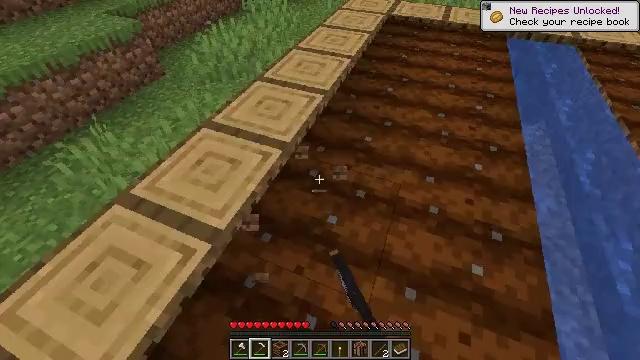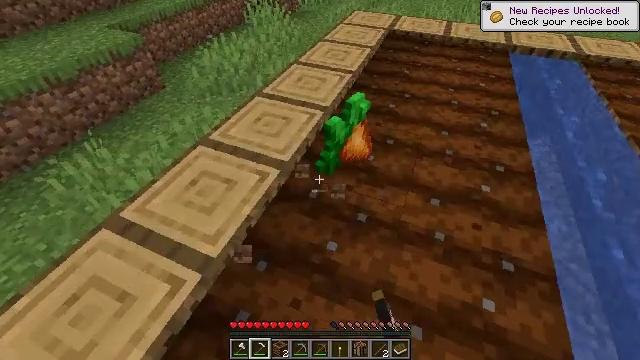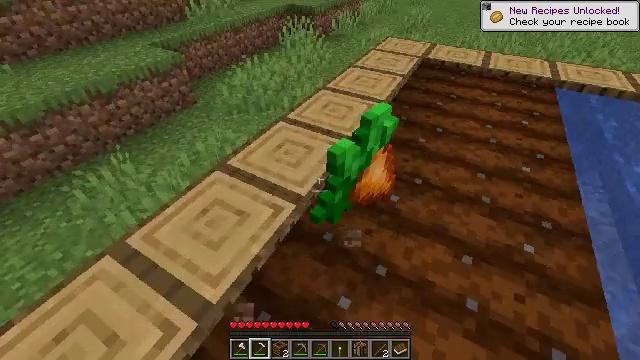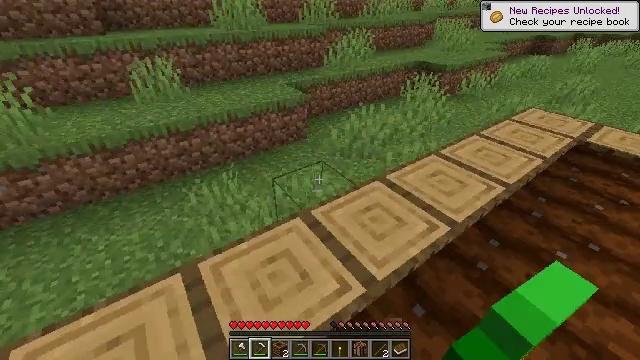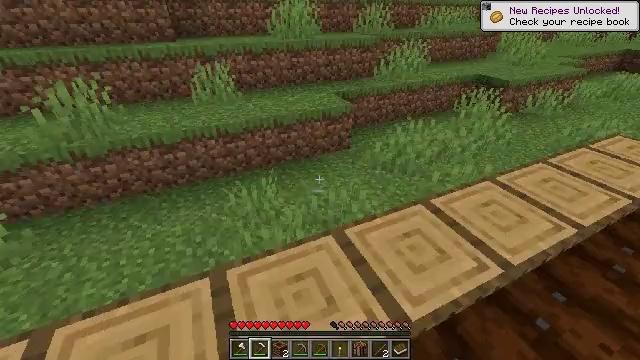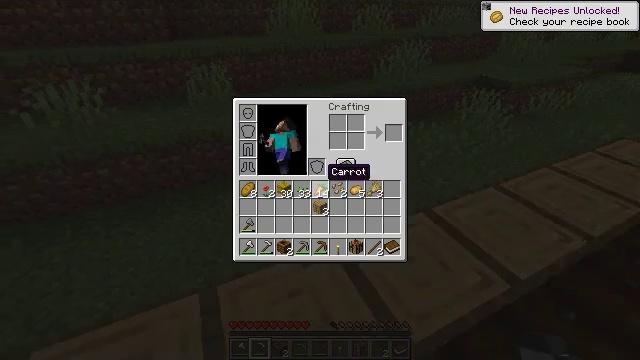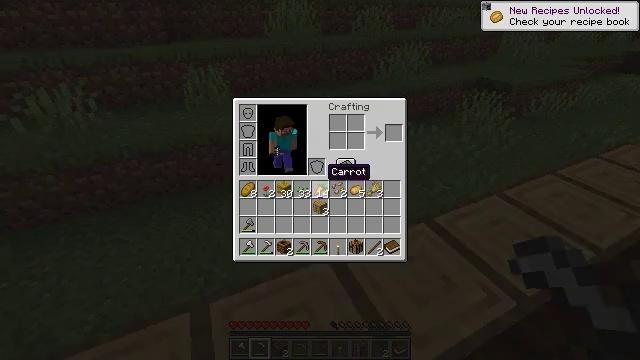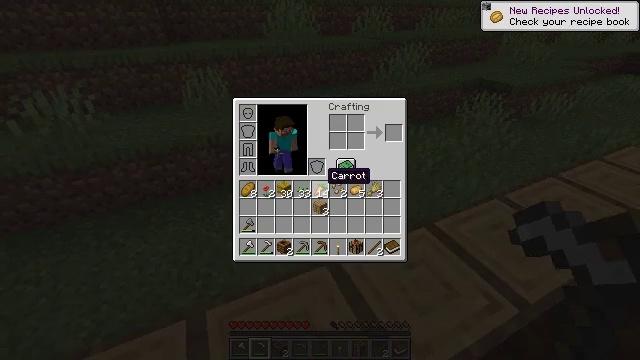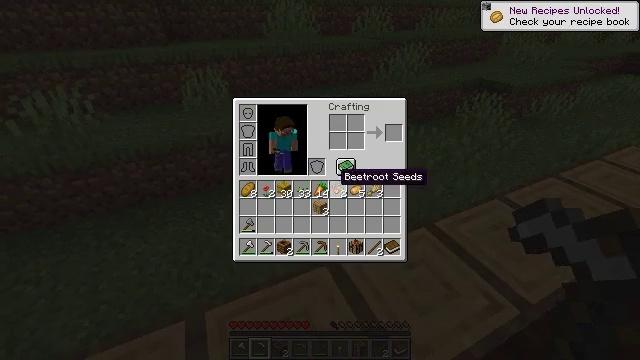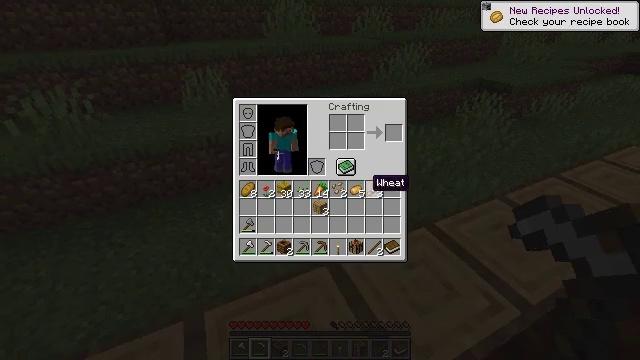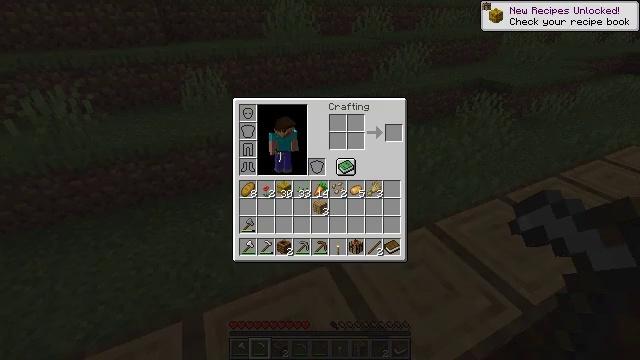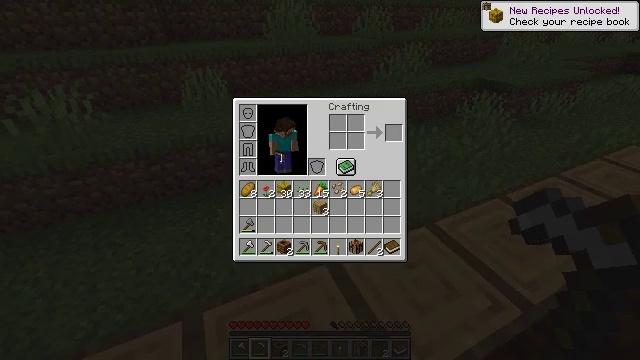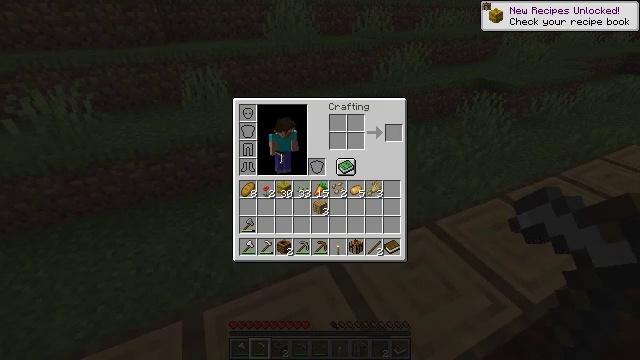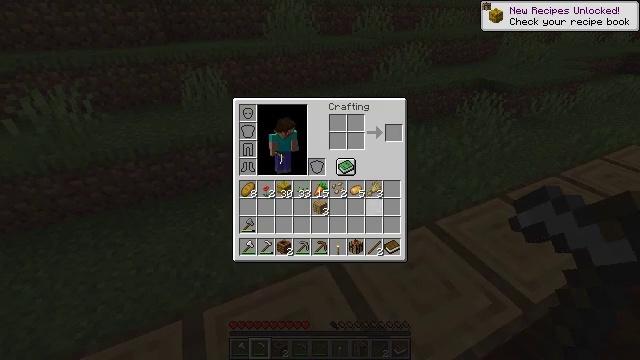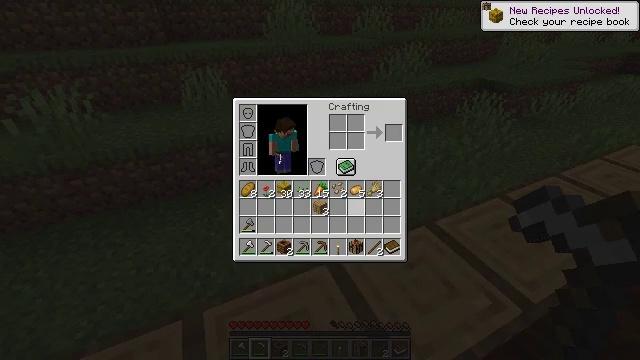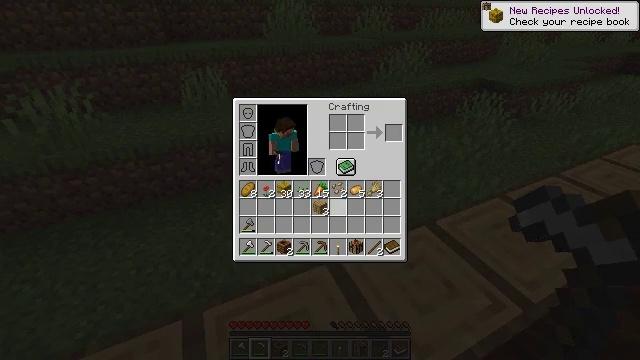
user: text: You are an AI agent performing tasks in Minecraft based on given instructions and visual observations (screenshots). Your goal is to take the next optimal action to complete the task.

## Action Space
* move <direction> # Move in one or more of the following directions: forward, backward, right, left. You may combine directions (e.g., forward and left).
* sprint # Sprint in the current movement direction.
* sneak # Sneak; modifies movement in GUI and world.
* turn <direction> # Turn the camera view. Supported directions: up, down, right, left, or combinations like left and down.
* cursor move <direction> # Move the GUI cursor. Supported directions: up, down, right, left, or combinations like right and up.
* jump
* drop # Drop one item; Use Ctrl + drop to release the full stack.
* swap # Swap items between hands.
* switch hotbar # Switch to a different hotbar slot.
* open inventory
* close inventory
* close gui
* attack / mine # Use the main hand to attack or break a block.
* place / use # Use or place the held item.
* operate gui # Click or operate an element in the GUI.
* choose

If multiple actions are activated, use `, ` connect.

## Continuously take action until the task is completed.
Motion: motion action
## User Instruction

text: Collect wheat crops.
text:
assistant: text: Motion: move forward, turn up
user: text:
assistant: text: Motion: move forward, turn left and up
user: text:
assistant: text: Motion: move forward, turn left and up
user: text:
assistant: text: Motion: move forward, turn left and up
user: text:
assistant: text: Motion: open inventory
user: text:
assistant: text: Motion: open inventory
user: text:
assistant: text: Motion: open inventory
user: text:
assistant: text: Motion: cursor move right, open inventory
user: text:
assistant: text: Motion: cursor move right, open inventory
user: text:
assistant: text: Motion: cursor move right and down
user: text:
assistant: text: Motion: no_op
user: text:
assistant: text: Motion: cursor move left and down
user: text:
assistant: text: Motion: cursor move left
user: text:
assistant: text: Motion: cursor move left
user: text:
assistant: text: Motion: no_op
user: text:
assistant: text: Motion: no_op
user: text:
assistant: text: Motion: cursor move right
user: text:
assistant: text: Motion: no_op
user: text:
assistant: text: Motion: no_op
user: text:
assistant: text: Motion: no_op
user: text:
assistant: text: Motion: no_op
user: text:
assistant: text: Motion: no_op
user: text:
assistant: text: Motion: cursor move left
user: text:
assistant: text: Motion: cursor move left
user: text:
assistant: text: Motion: cursor move left
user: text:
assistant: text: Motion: no_op
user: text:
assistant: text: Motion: no_op
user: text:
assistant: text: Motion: no_op
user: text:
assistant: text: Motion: no_op
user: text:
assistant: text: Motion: no_op